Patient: sex F, age 66
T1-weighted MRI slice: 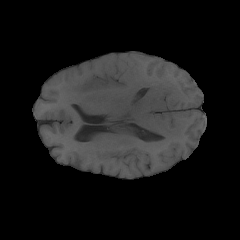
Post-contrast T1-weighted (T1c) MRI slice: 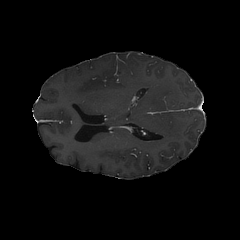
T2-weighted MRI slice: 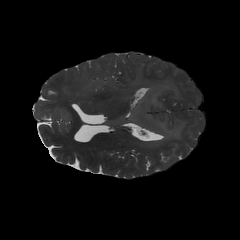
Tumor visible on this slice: yes
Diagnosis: Astrocytoma, IDH-wildtype
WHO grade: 2